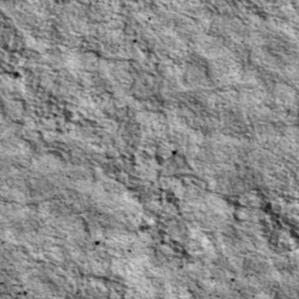
Label: non_frost